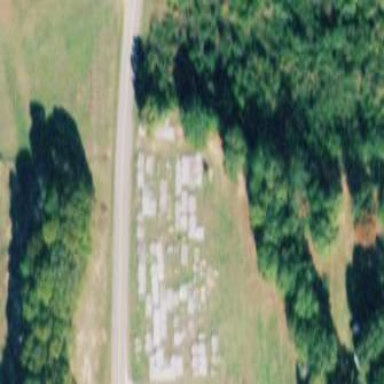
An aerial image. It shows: Cemetery.